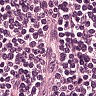
Metastatic tissue present: no